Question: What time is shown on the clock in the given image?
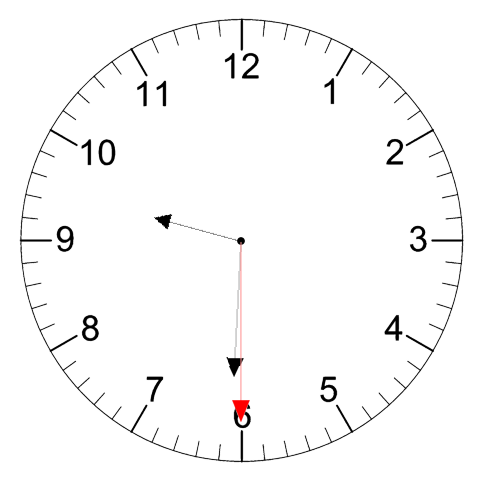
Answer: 09:30:30